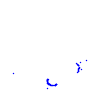
Particle: proton